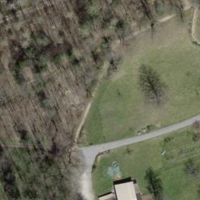
EUNIS habitat code: 25
Species observed at this site:
Corylus avellana